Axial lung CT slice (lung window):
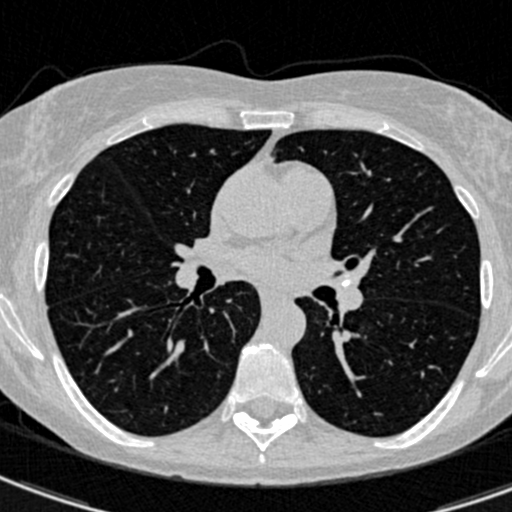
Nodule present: no